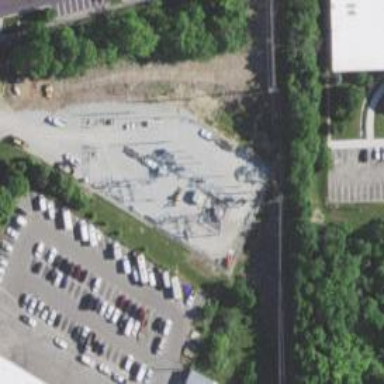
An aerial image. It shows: Power substation.